Question: I have been writing some selenium scripts whereby I am selecting some options from a drop down list. When I hover over the parent list, it displays a list of children from where I can select an option. This functionality has been working fine for numerous elements, but I have one which is resulting in a 'ElementNotVisibleException'.
I've attached 2 examples of the code I have been using. The top method is working, but the 2nd one I am experiencing issues with. If anyone can help as to why I might be getting this error I would appreciate it.
'''
public static void creditNoteReportFocus(InternetExplorerDriver driver)
{
driver.findElement(By.xpath("//a[contains(@href, 'CreditNoteReport')]")).sendKeys(Keys.ENTER);
}
'''
'''
public static void earlySettlementWorkflowFocus(InternetExplorerDriver driver) throws InterruptedException
{
driver.findElement(By.xpath("//a[contains(@href, 'EarlySettlementMatch?StartUpView=0')]")).sendKeys(Keys.ENTER);
}
'''

'''
<div class="inner">
<img alt="barney" runat="server" src="/DibsAndrew/images/chinook/gfx-topnav-left.gif"/>
<ul class="drop-down-menu sub-nav">
<li>
<li>
<li>
<li>
<a class="highlighted" href="/DibsAndrew/CCLReports/Overall">Reports</a>
<ul id="ddm-86476" style="display: block;">
<li>
<li>
<a class="highlighted" href="#">Collections</a>
<span>"</span>
<ul style="display: block;">
<li>
<li>
<li>
<li>
<li>
<li>
<li>
<a class="highlighted" href="/DibsAndrew/ETCalculator/EarlySettlementMatch?StartUpView=0">Early Settlement Workflow</a>
</li>
'''
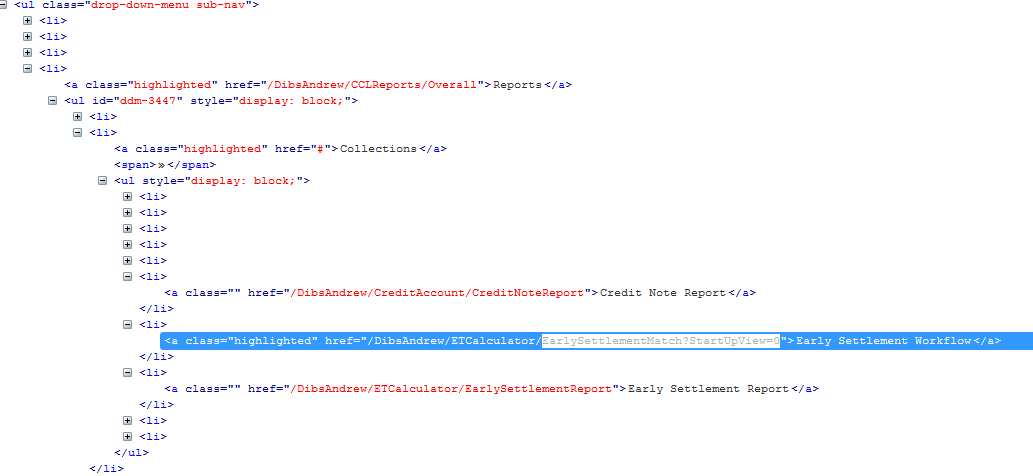
Answer: I have had to use absolute xpath in order to resolve this.